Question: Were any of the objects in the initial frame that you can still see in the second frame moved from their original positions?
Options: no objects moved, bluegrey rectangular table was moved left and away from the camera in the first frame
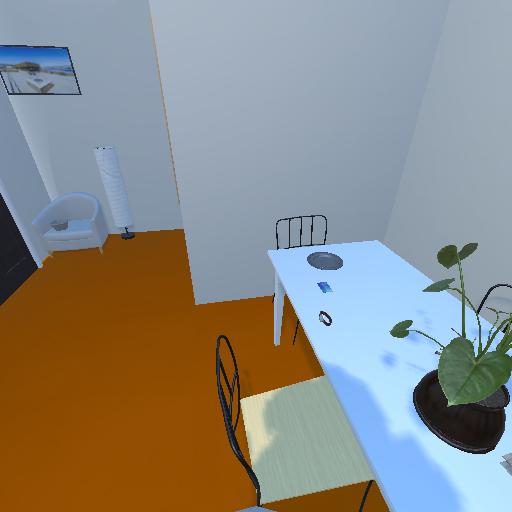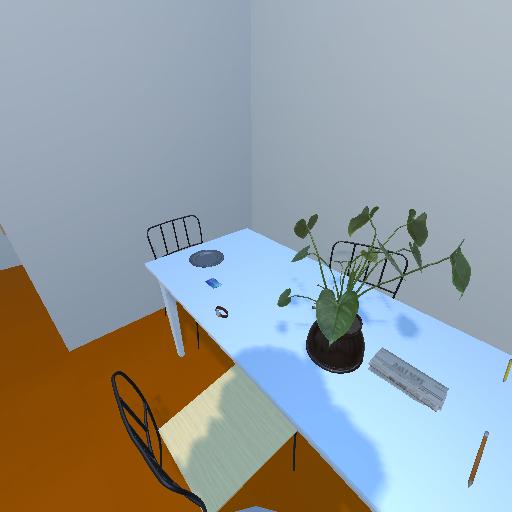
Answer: no objects moved